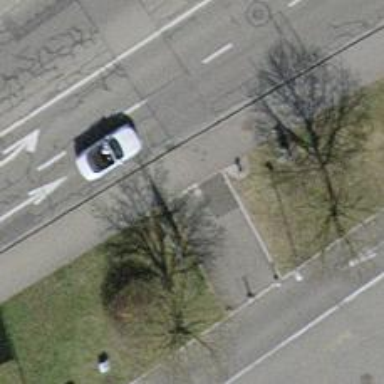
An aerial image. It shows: Bollard.